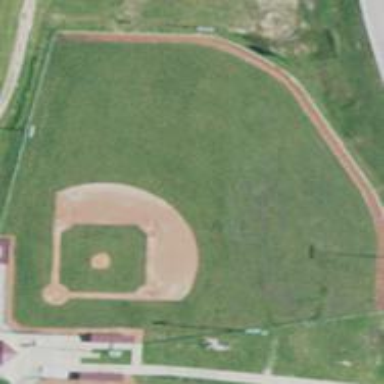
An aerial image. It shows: Baseball pitch for leisure land.